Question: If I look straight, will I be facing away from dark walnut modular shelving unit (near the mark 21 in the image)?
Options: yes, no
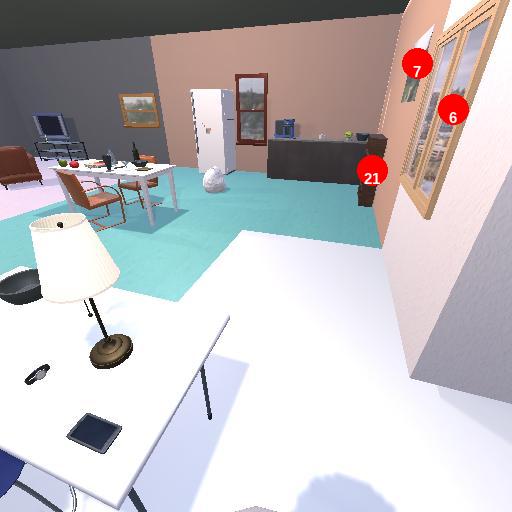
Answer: yes